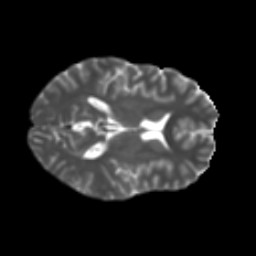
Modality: T2w
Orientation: axial
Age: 25
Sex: female
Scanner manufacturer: ge
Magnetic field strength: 3 T
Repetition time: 7.8 s
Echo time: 0.0607 s